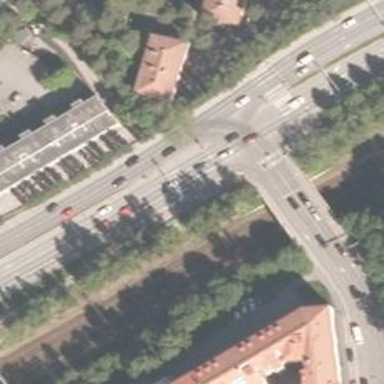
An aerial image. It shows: Secondary road with separate asphalt sidewalks and cycleway.